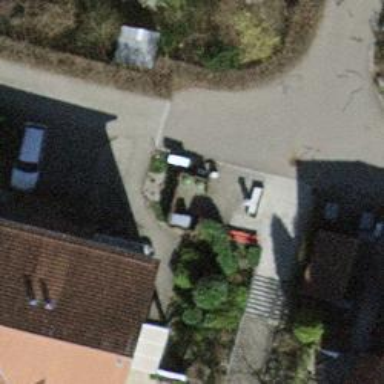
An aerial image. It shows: Red bench.